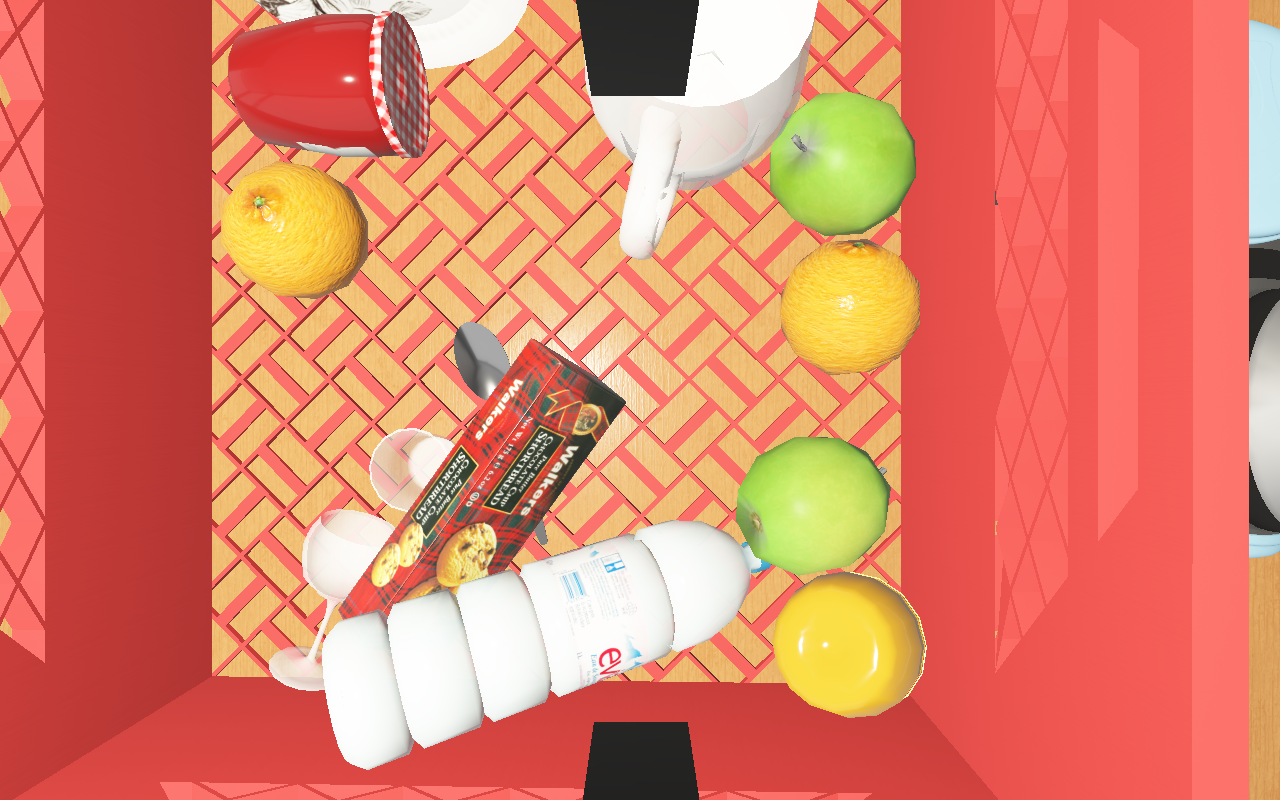
Objects in the scene:
carafe
water bottle
apple
apple
orange
orange
plate
jam jar
biscuit box